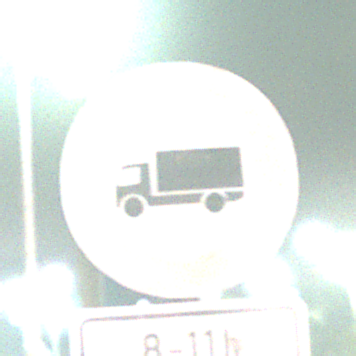
Verkehrszeichen: VerbotFuerKraftfahrzeugeUeberDreiKommaFuenfTonnen
Zusatzzeichen unten: ZeitangabenOhneBeschraenkungAufWochentage2
Umgebung: Outdoor, Urban
Tageszeit: Night
Wetter: PartlyCloudy
Licht: Artificial
Jahreszeit: NotSpecified
Kontrast: HighContrast